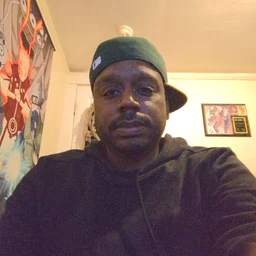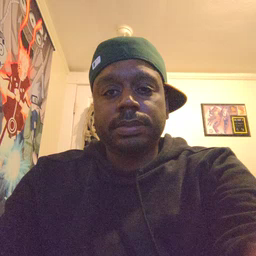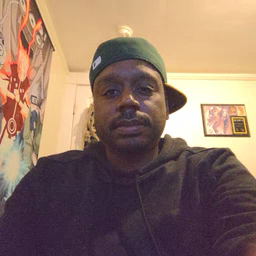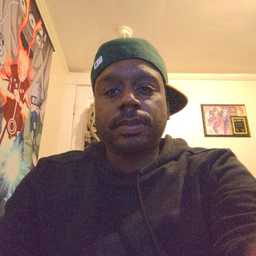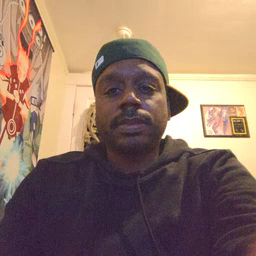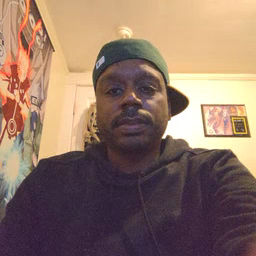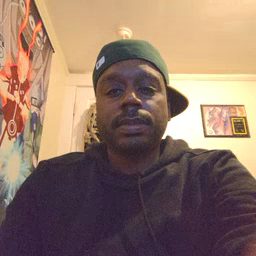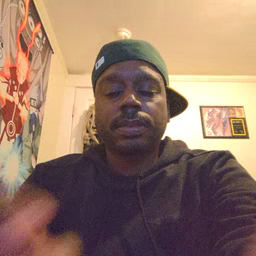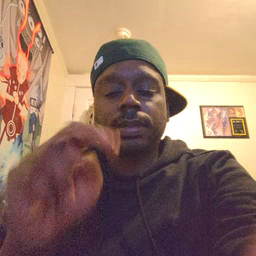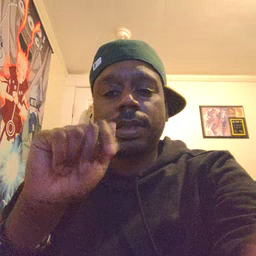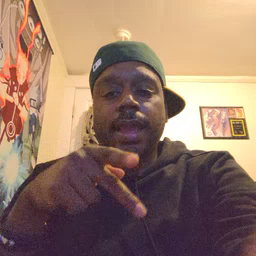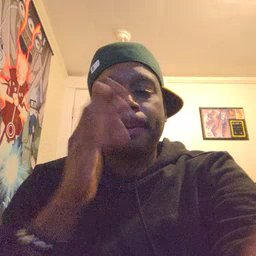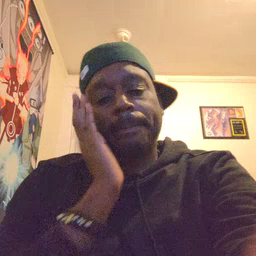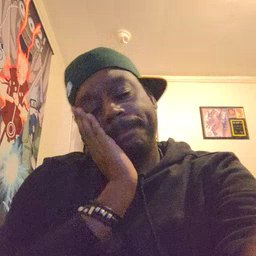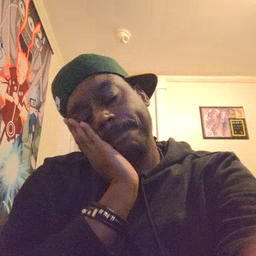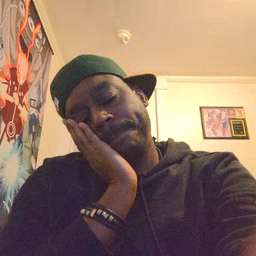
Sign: nap